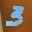
Label: 3